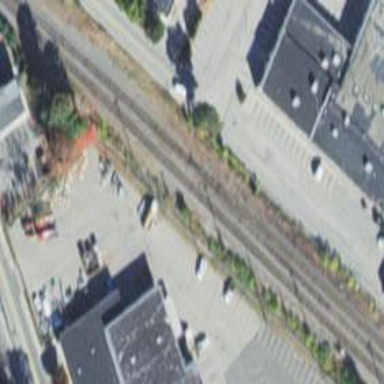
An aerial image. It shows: Junction on the railway.